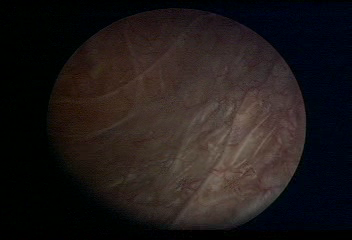
Modality: WLC
Class: Normal mucosa
Bladder cancer association: No